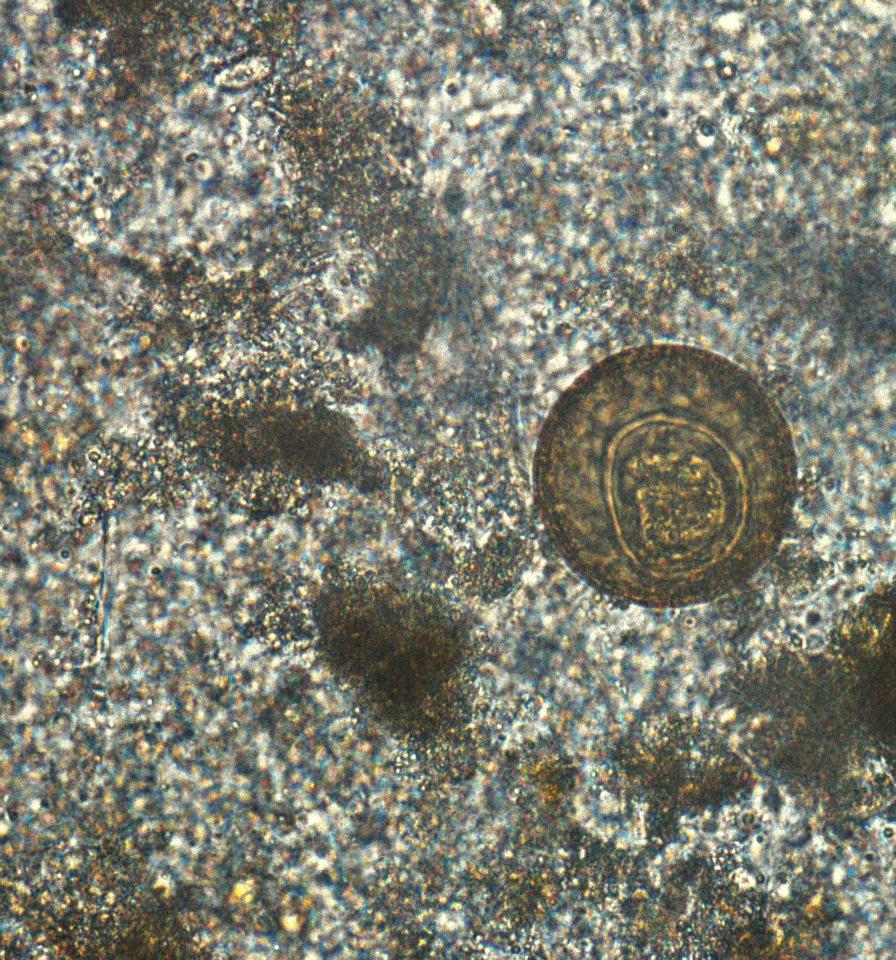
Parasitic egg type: Hymenolepis diminuta